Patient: sex F, age 63
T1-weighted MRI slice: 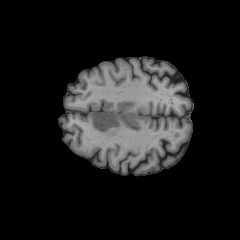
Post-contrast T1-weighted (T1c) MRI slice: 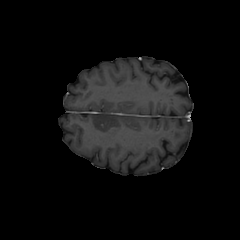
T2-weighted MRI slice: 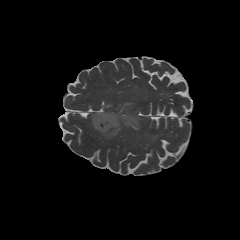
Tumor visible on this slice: yes
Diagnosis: Glioblastoma, IDH-wildtype
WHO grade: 4